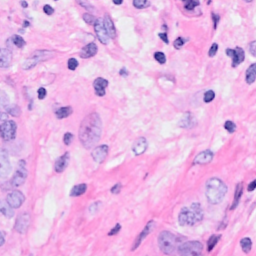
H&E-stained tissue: Breast